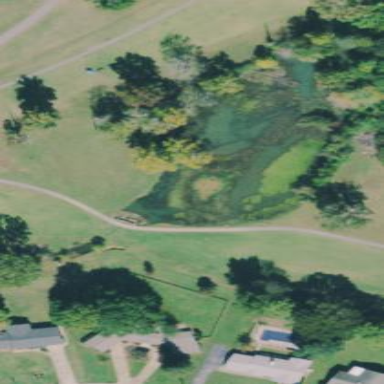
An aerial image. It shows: Water hazard in golf course. The hazard is natural water feature.